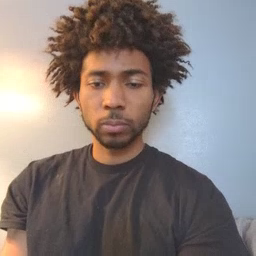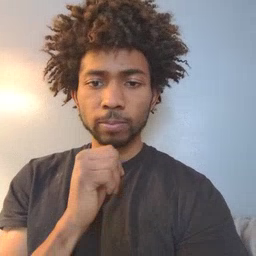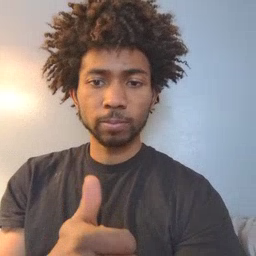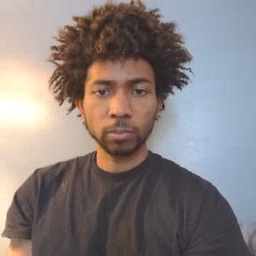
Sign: not